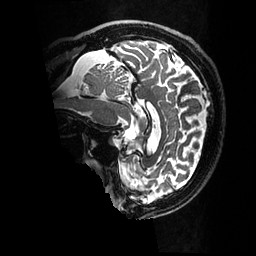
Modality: T2w
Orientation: sagittal
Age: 47
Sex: male
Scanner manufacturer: ge
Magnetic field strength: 3 T
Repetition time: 3.202 s
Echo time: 0.0671 s